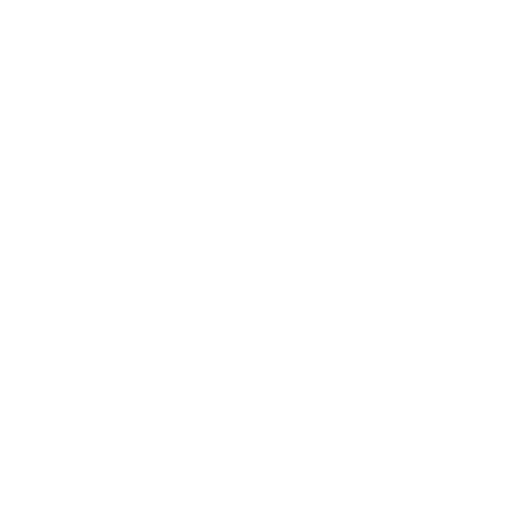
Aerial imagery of bar in Florida named Middle Ground containing only open water